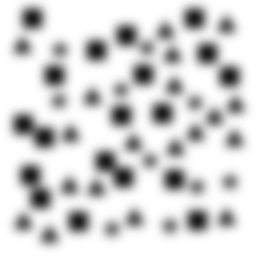
Squares: 19
Triangles: 19
Stars: 10
Total shapes: 48